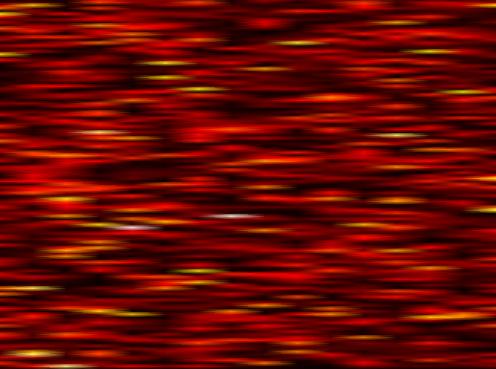
Label: UFMC